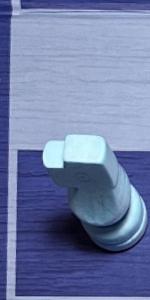
Label: Knight_White